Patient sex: M
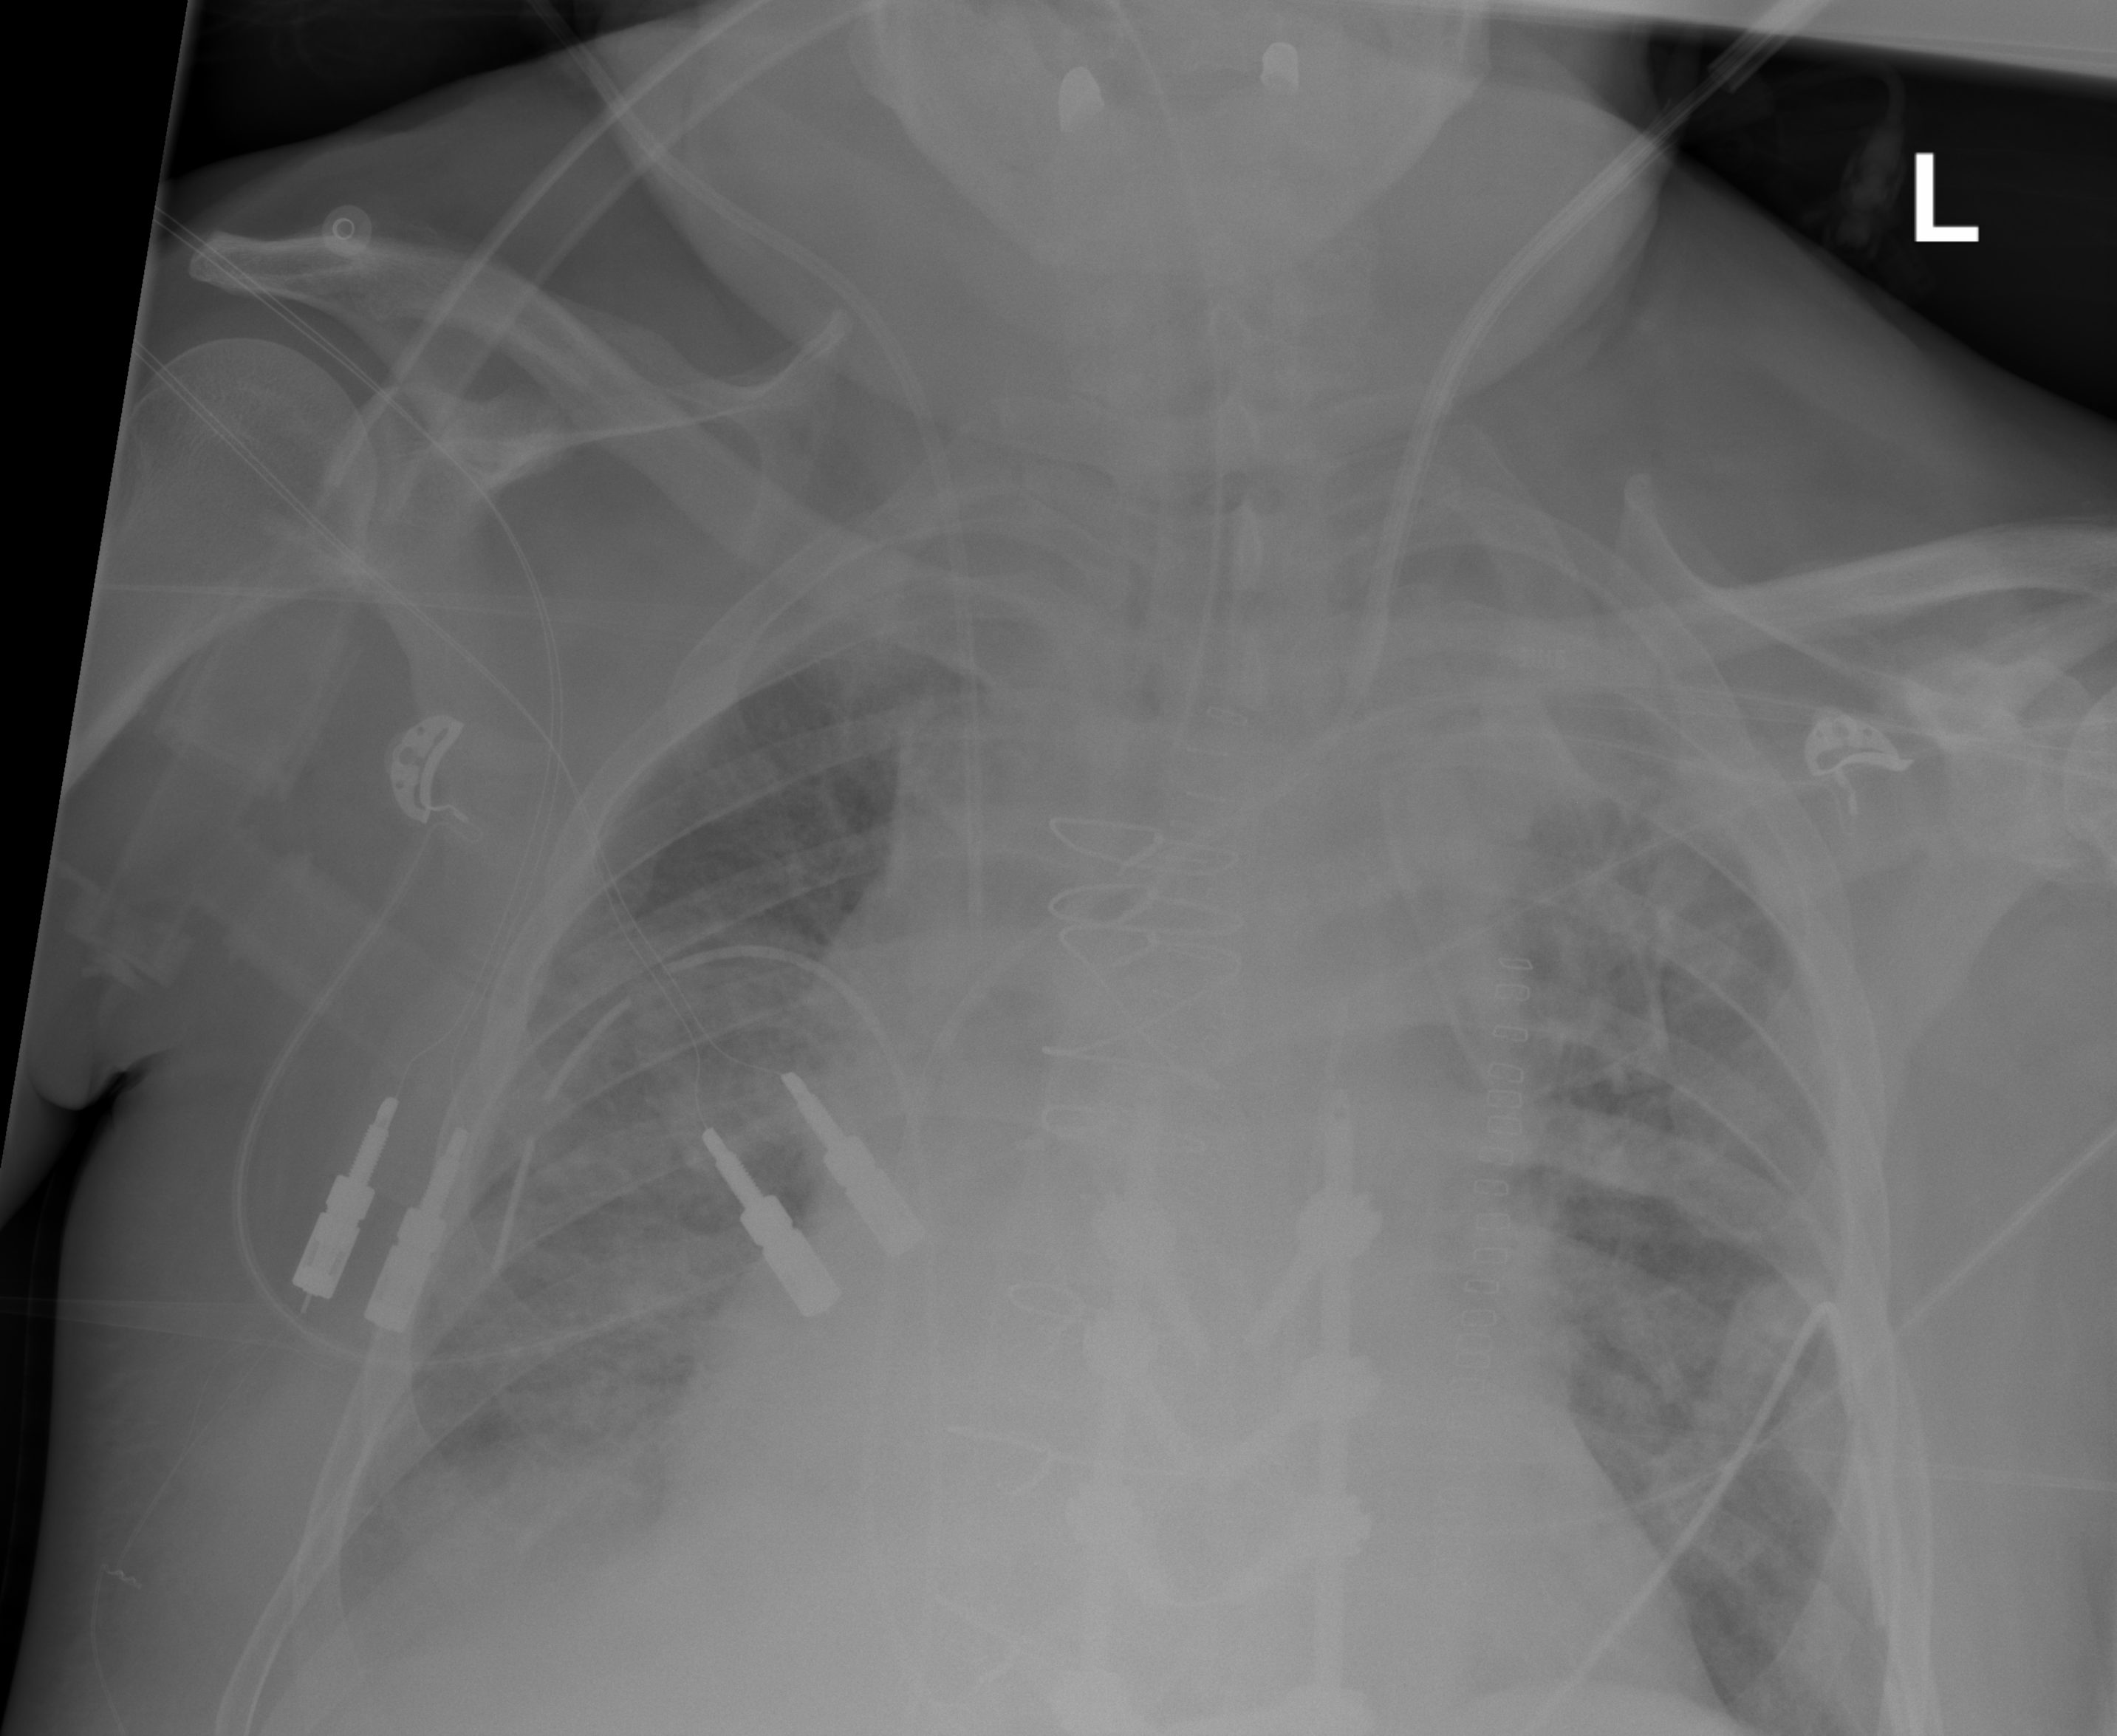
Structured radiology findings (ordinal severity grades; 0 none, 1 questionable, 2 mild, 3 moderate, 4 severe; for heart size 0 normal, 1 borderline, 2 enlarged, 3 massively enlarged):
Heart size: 2
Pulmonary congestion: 2
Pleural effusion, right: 1
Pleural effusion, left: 0
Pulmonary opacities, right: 2
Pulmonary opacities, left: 2
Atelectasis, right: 0
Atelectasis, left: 2